Interaction volume radius: 5 \u00c5
Interaction volume height: 40 \u00c5
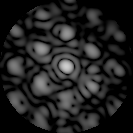
Disorder parameter: 0.5083